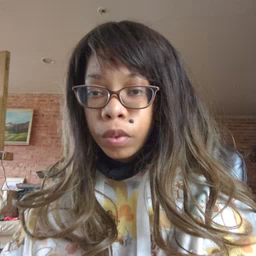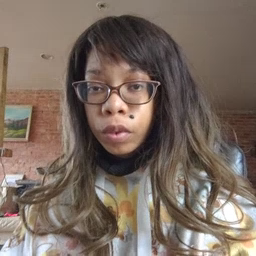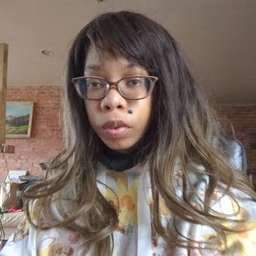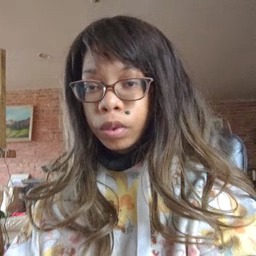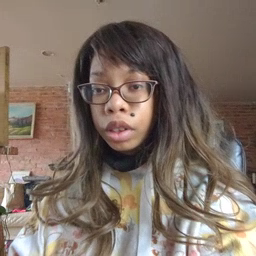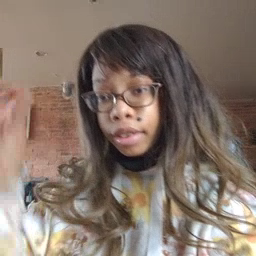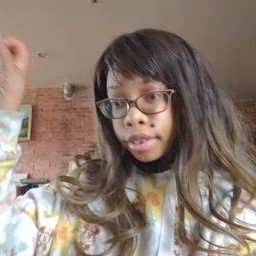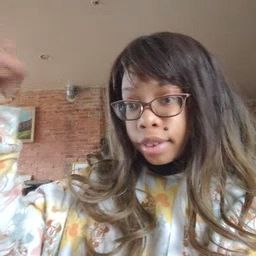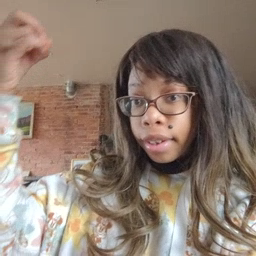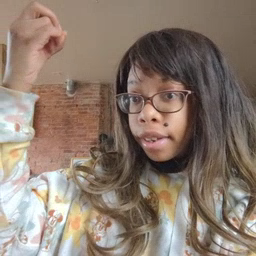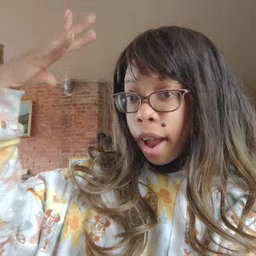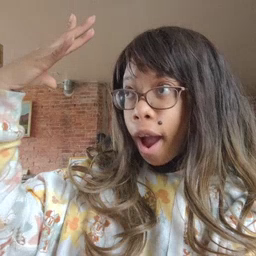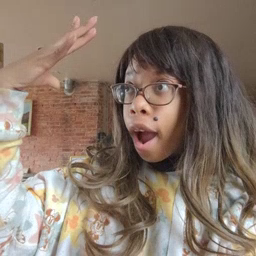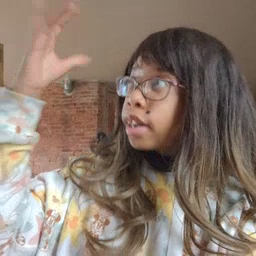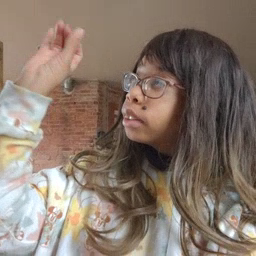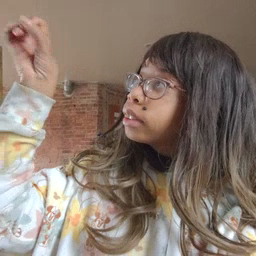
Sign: sun